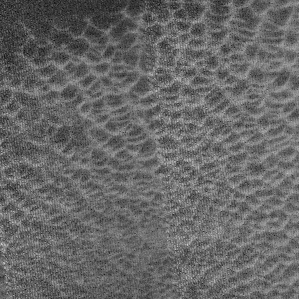
Label: frost